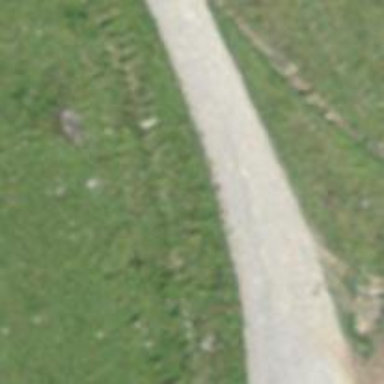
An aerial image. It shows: Well-maintained track road with grade 1 tracktype.